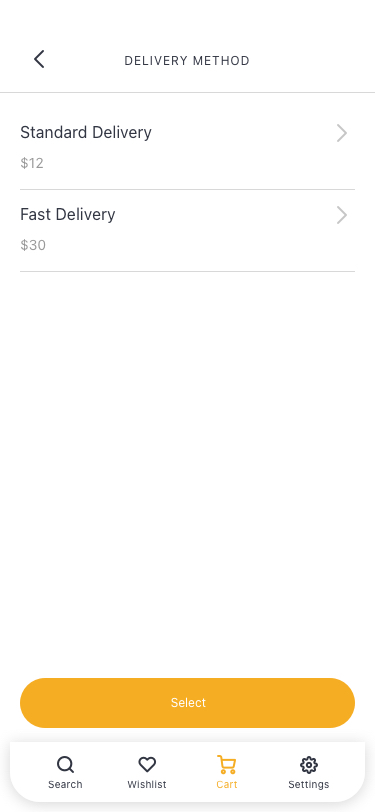
Text in this UI design:
$30
Fast Delivery
$12
Standard Delivery
DELIVERY METHOD